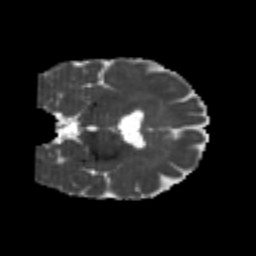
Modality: MD
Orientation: coronal
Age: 23
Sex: female
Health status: healthy
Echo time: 0.074 s